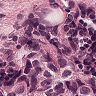
Metastatic tissue present: yes